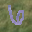
Label: 6